Field crop: maize
Growth stage: 1
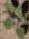
Species: chenopodium